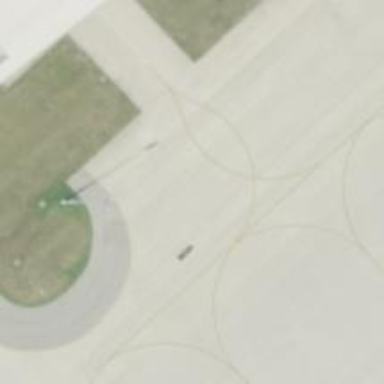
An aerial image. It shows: View of taxiway at the airport.